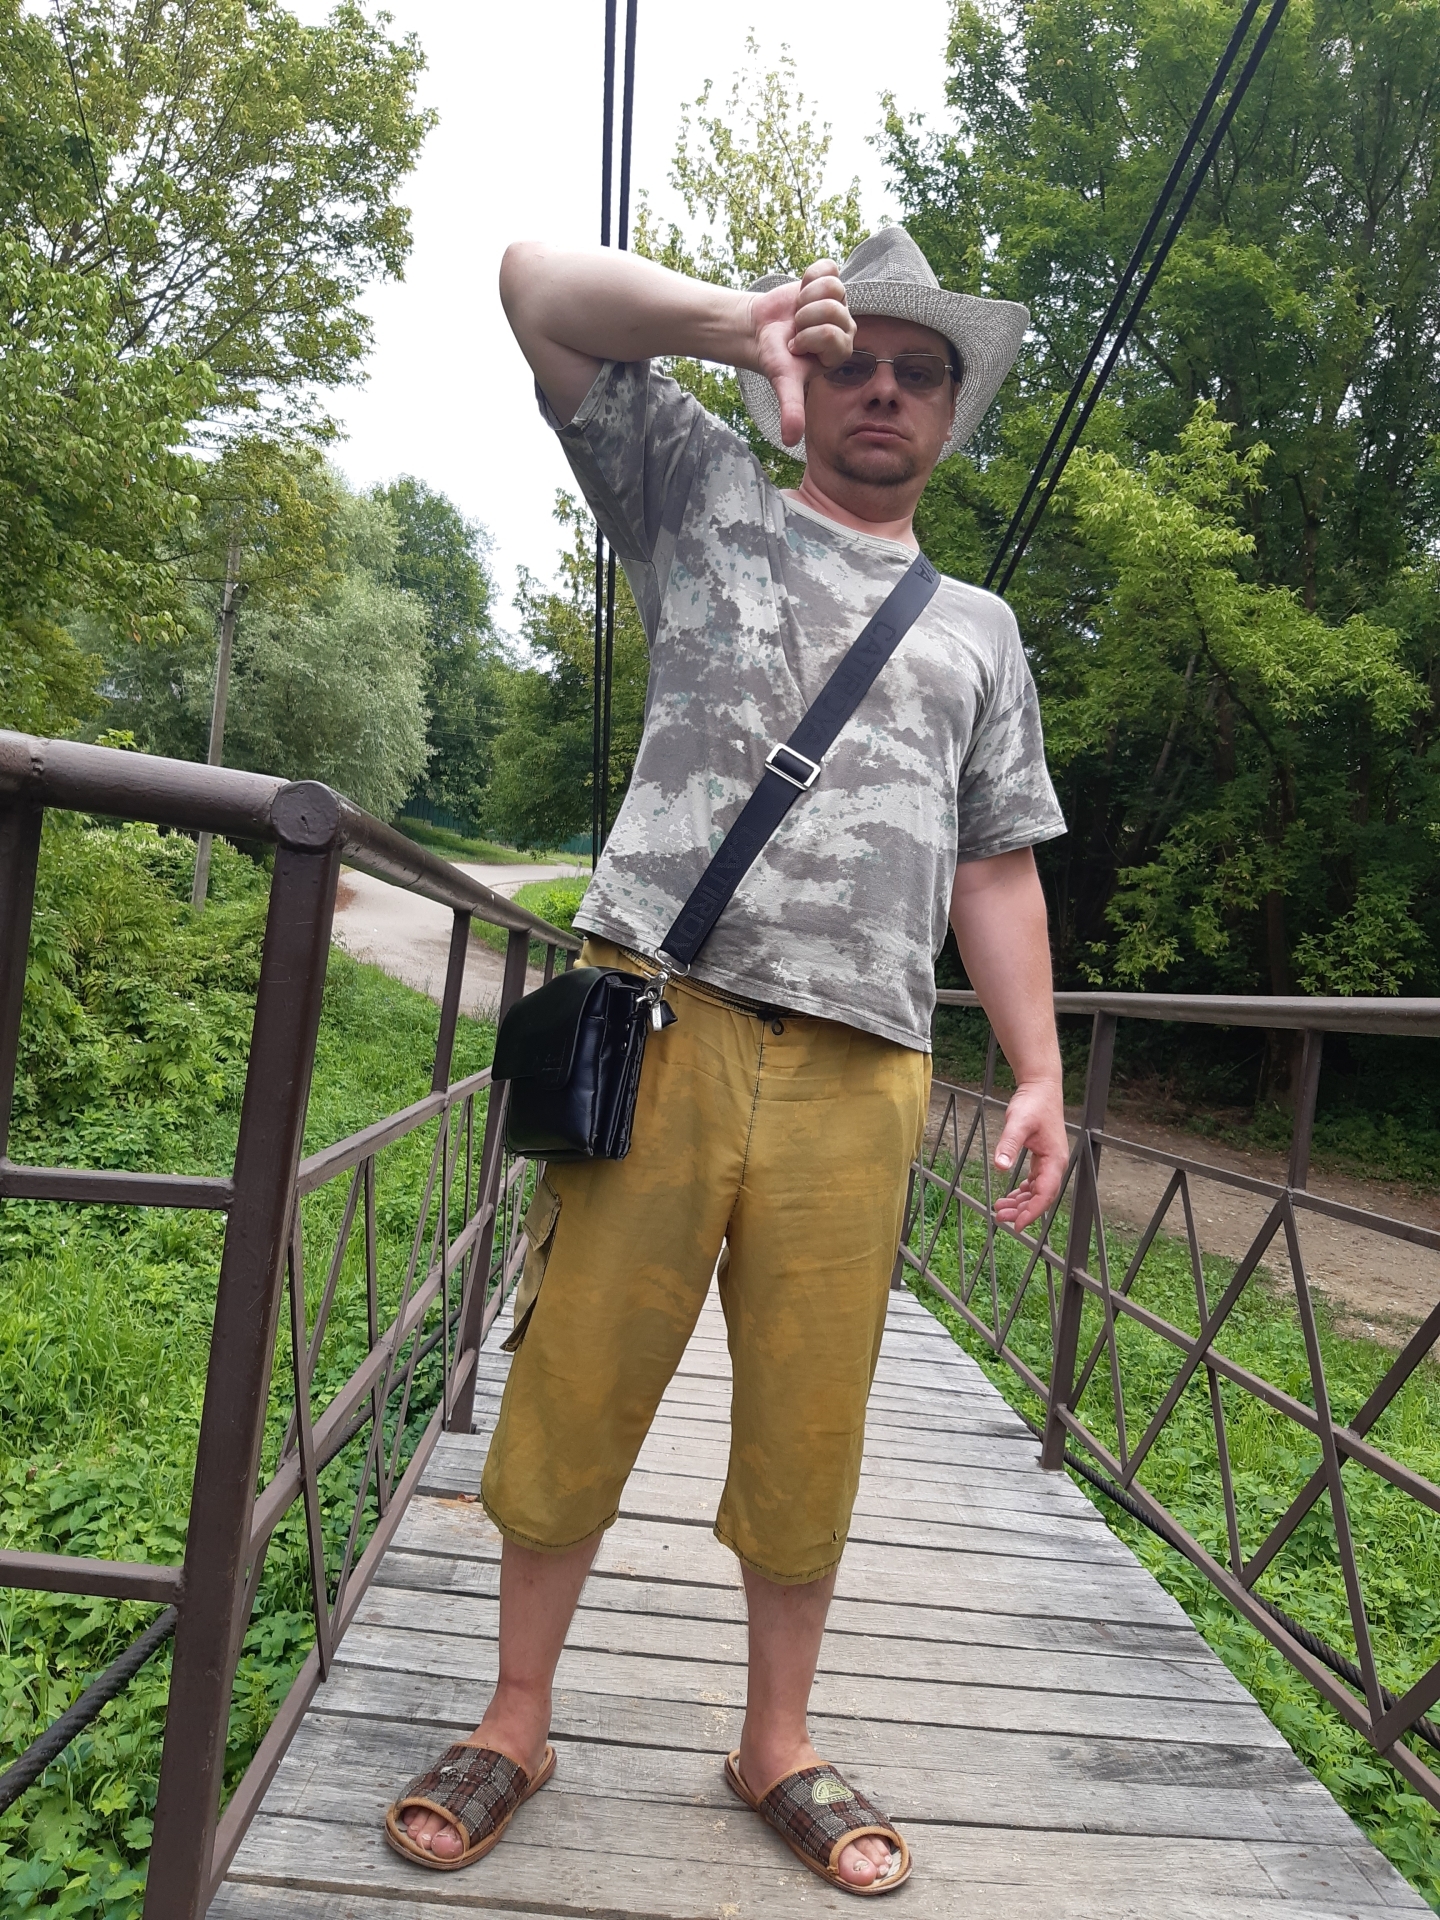
Label: clear